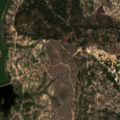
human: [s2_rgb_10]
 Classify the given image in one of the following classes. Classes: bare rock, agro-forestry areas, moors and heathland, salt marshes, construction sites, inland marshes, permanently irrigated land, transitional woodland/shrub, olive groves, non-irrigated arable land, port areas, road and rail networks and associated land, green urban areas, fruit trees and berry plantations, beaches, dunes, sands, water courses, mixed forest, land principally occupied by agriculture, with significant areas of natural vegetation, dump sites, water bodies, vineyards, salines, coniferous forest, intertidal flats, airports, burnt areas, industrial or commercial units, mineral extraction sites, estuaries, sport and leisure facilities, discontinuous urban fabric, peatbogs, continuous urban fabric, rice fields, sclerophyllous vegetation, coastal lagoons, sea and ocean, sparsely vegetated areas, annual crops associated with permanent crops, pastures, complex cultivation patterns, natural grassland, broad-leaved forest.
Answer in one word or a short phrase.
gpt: pastures, agro-forestry areas, coniferous forest, mixed forest, transitional woodland/shrub